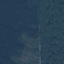
Land use / land cover: Forest